Brain MRI, t1w sequence, axial 2D slice.
Patient: age 29, sex M, weight 78 kg, height 1.78 m
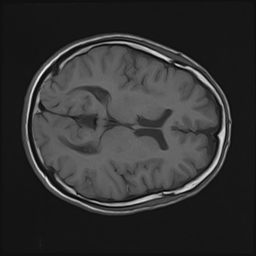